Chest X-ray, AP view. Patient: 60 years old, sex M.
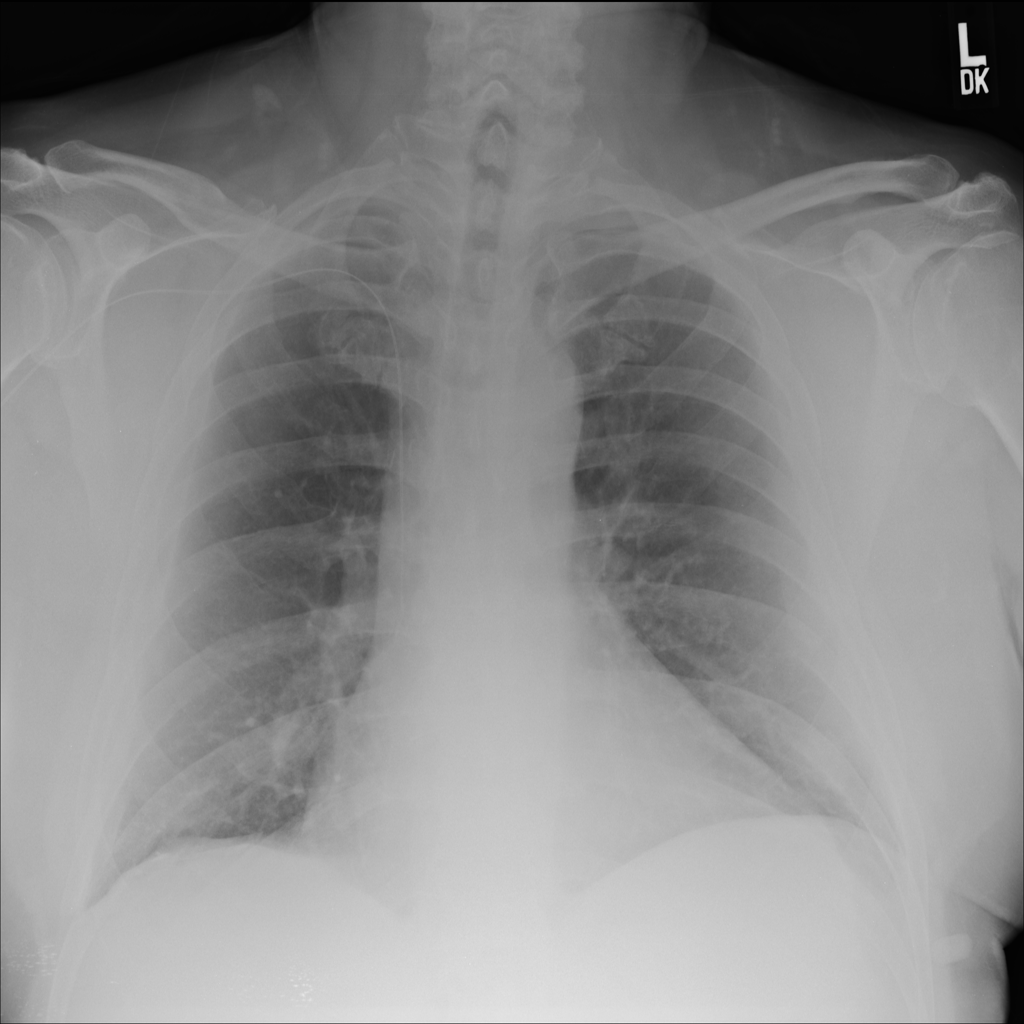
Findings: No Finding